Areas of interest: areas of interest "Park Square"
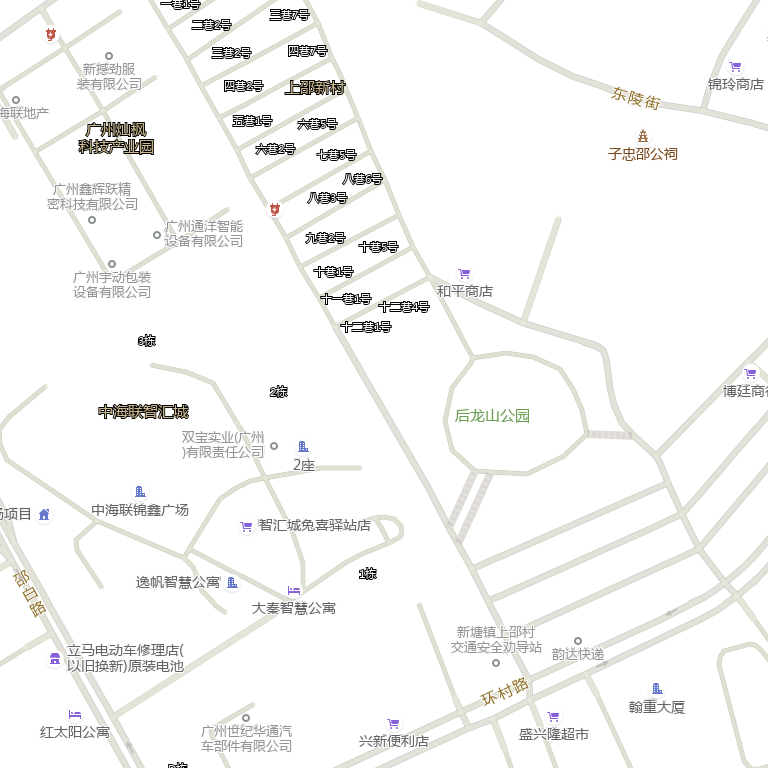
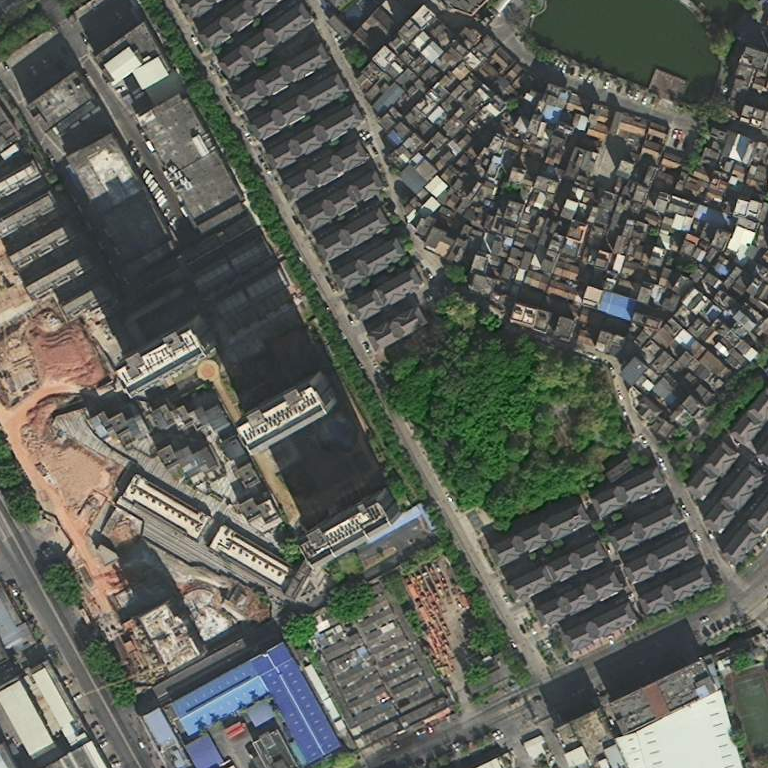